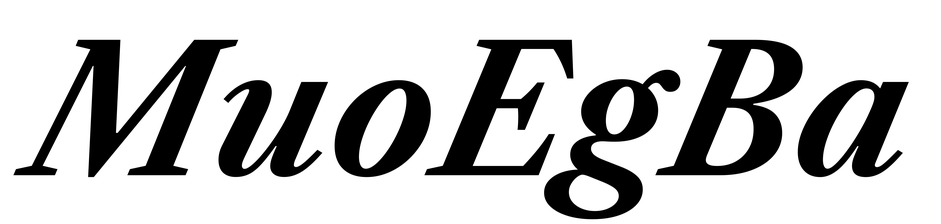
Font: LibreCaslonText-Italic_Bold_Italic